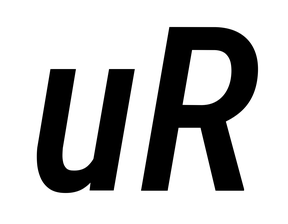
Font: Roboto-Italic_Condensed_Medium_Italic